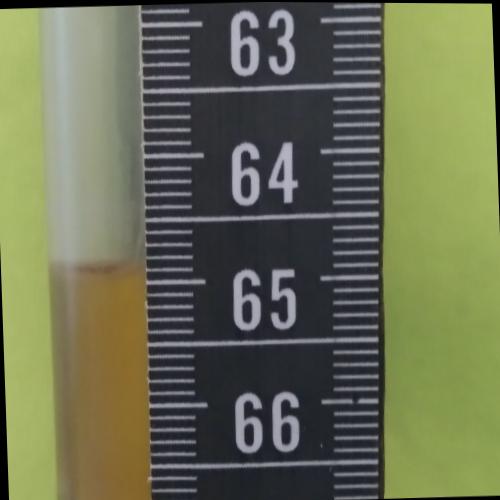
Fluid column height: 64.9 cm